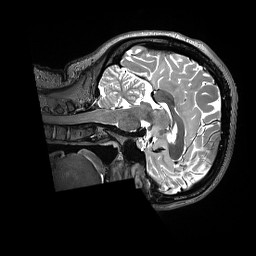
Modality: T2w
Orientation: sagittal
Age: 27
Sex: female
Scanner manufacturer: siemens
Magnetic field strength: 3 T
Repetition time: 3.2 s
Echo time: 0.563 s